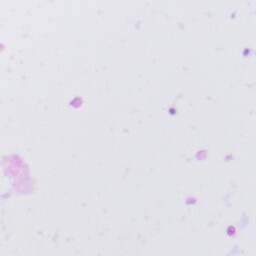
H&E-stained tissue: Tonsil